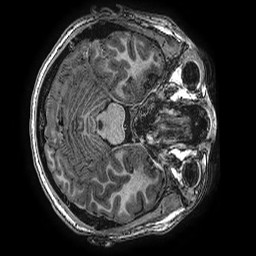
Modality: T1w
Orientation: axial
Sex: male
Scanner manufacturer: ge
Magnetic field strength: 3 T
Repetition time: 0.00766 s
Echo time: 0.003476 s